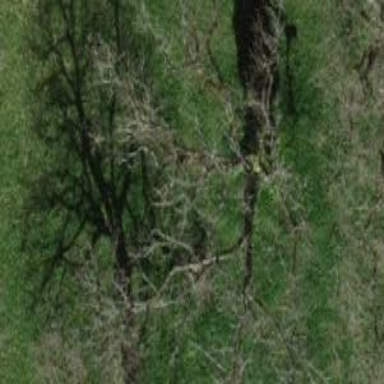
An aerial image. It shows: Beautiful tree in nature.